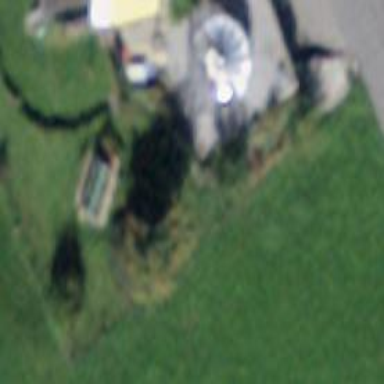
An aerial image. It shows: Shed building.